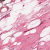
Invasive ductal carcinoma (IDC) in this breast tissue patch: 0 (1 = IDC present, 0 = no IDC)